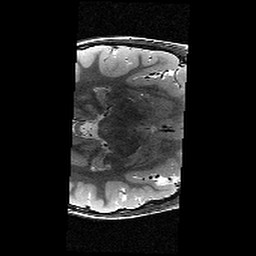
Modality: T2w
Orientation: axial
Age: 12
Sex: female
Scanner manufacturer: siemens
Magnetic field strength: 3 T
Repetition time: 9.23 s
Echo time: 0.067 s